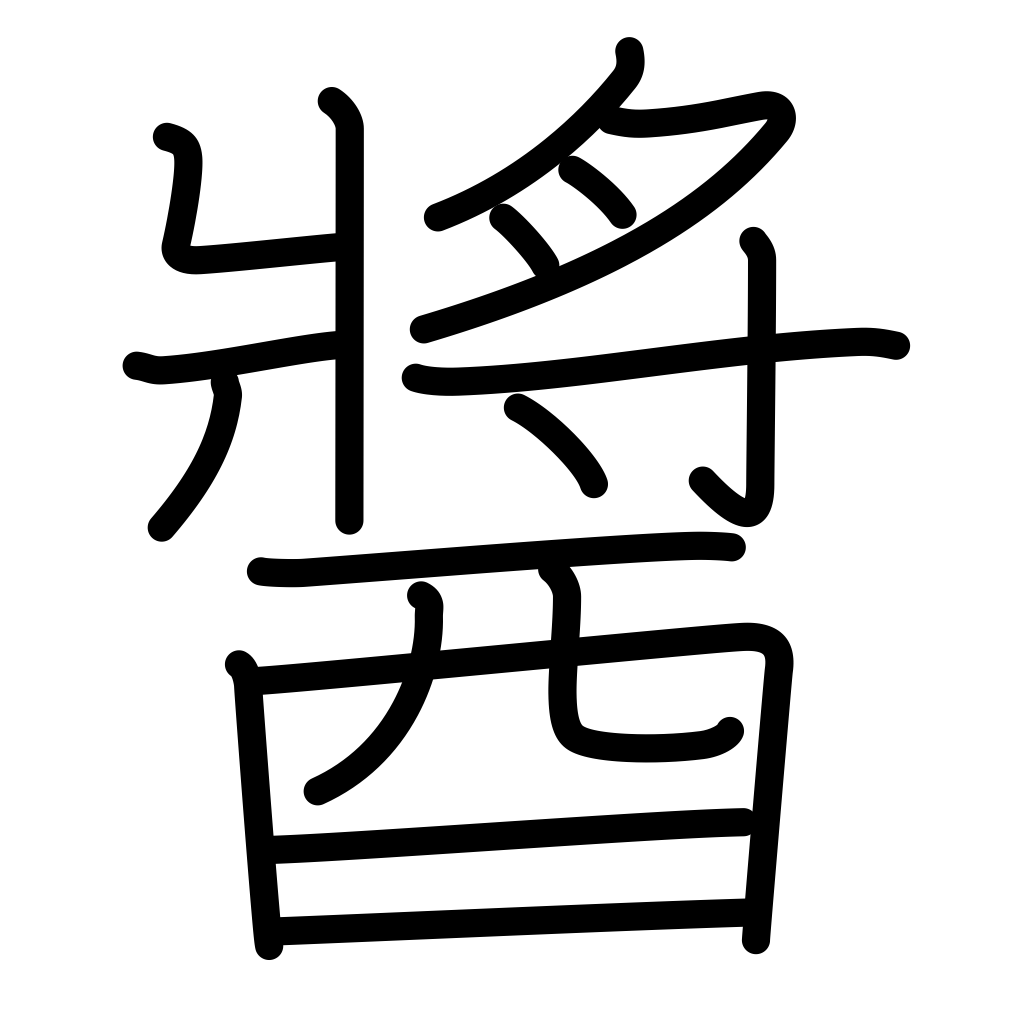
Meaning: any jam-like or paste-like food